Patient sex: F
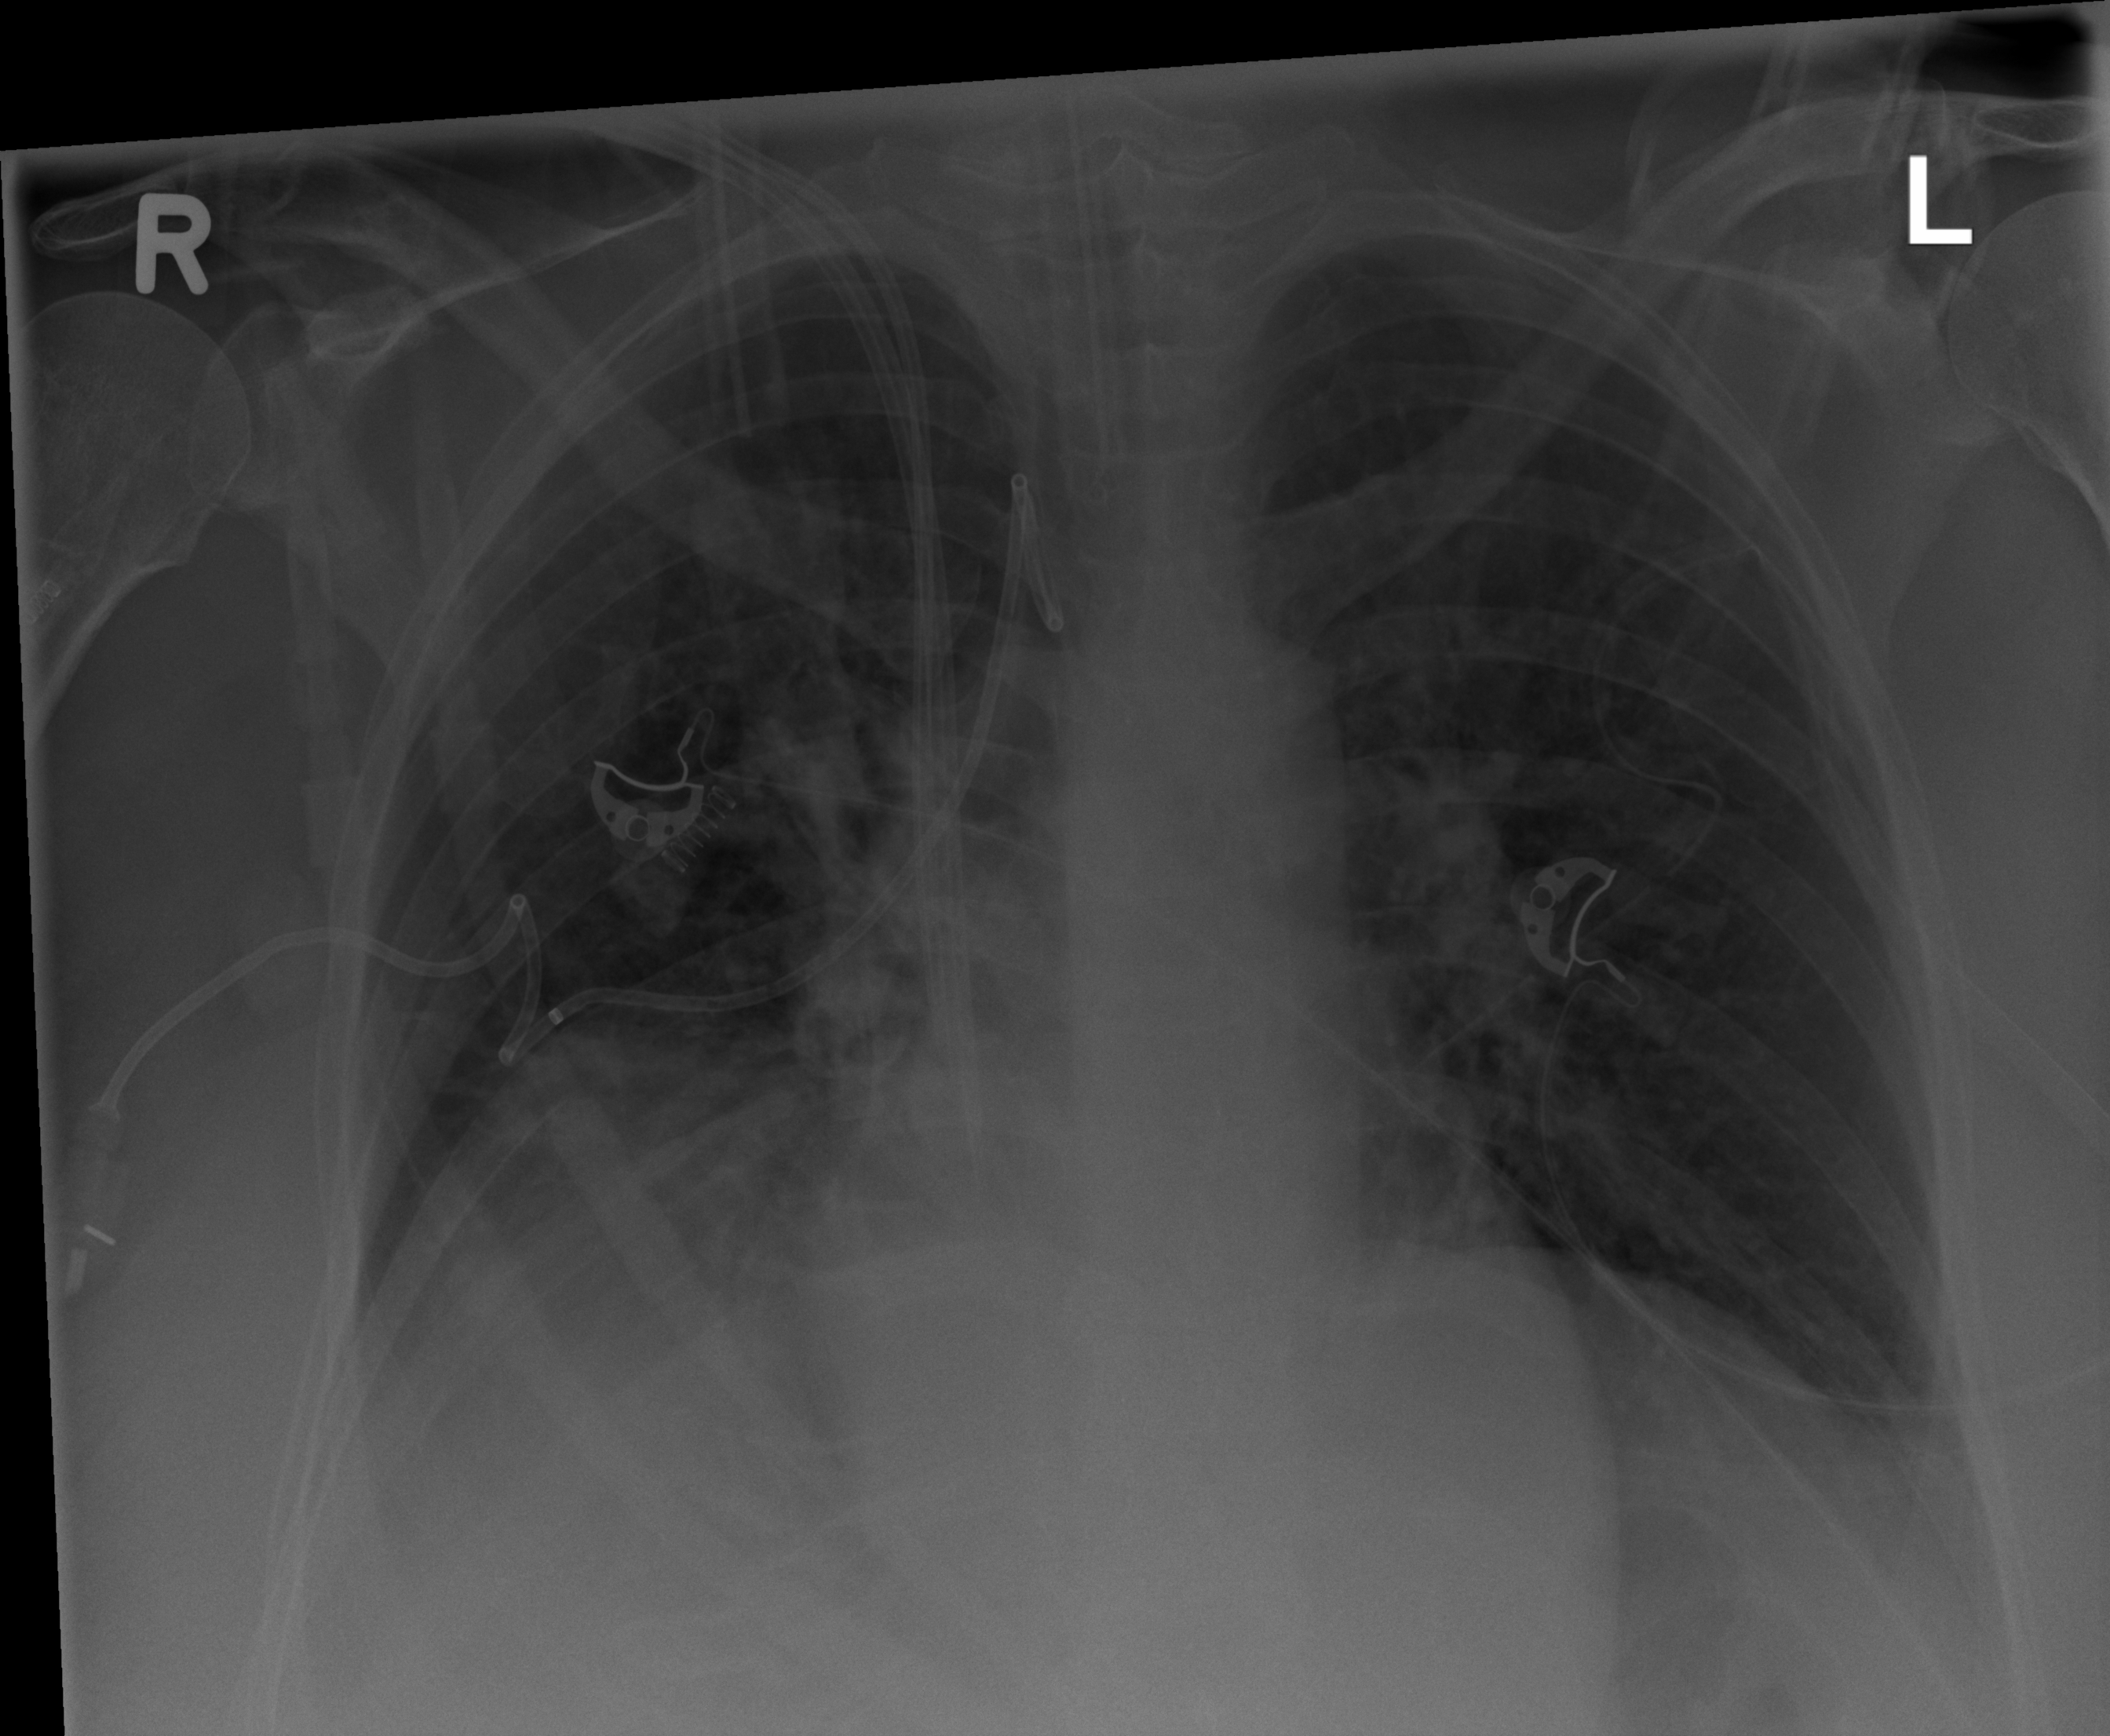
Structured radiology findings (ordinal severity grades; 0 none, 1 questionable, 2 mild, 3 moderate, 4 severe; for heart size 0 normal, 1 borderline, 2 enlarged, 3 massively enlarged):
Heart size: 0
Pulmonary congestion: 1
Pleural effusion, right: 2
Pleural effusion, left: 0
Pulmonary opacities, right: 2
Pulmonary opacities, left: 2
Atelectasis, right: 3
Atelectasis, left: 1